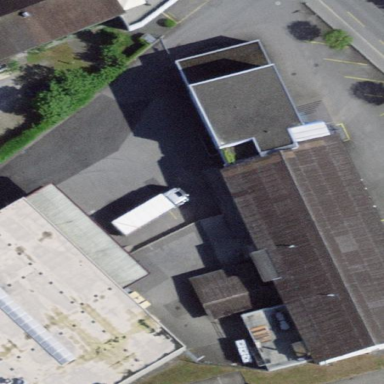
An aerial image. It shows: Commercial building.